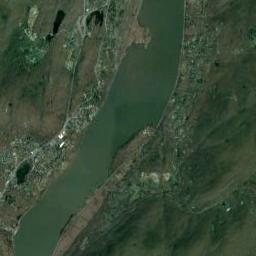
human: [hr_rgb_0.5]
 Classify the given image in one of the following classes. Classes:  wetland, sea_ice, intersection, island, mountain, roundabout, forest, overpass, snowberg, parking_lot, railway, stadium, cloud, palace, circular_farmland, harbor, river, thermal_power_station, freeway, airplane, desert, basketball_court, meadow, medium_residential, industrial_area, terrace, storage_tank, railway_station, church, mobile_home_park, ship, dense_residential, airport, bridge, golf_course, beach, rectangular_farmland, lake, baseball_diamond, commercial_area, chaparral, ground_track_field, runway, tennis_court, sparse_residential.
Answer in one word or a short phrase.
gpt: river